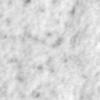
Label: no_change